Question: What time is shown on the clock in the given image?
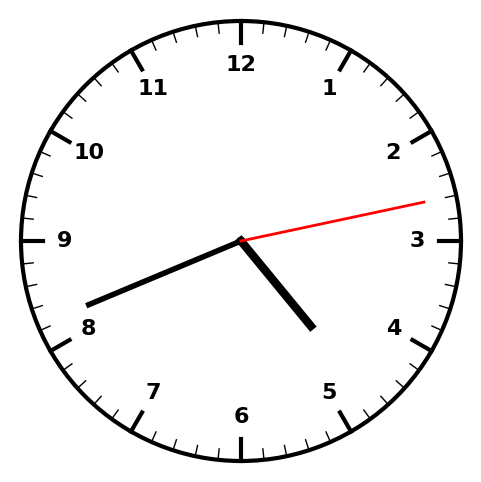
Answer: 04:41:13